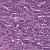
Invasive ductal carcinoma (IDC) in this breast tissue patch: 1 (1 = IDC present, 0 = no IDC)